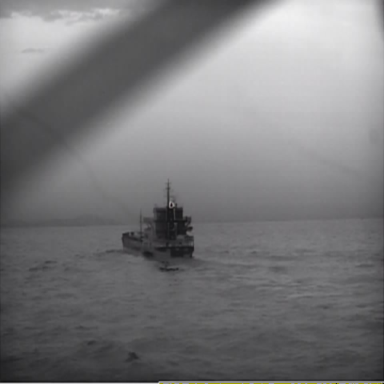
There is a liner in the infrared image.